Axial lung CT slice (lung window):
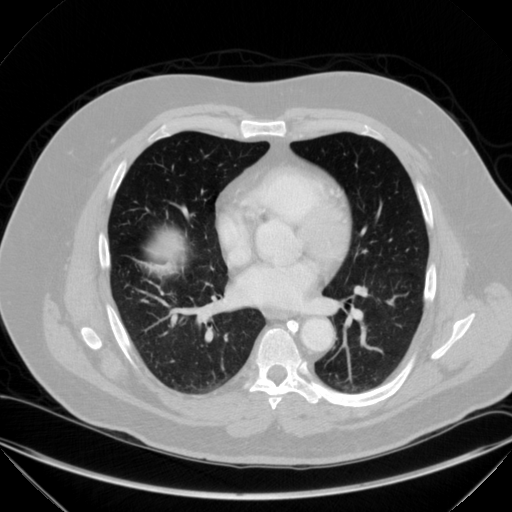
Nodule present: no